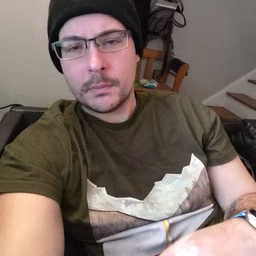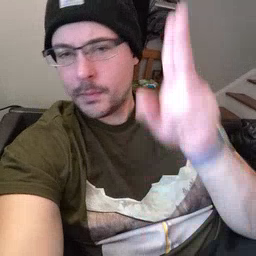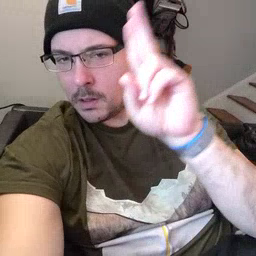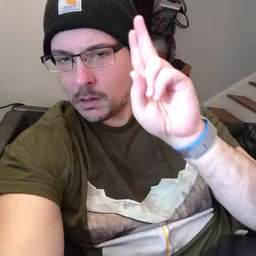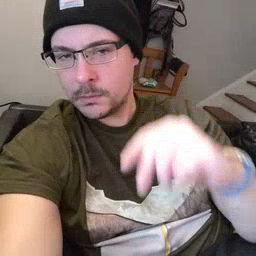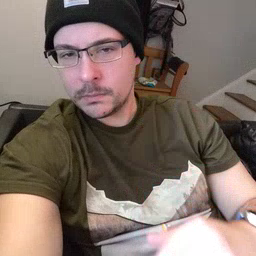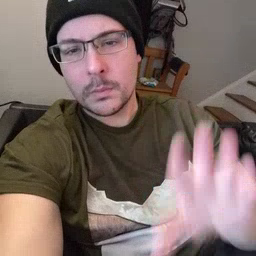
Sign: uncle